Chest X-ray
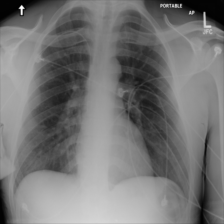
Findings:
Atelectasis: negative
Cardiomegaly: negative
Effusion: negative
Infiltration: negative
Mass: negative
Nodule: negative
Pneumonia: negative
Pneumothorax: negative
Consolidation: negative
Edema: negative
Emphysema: negative
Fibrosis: negative
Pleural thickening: negative
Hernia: negative